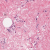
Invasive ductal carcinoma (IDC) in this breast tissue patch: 0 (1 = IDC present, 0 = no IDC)